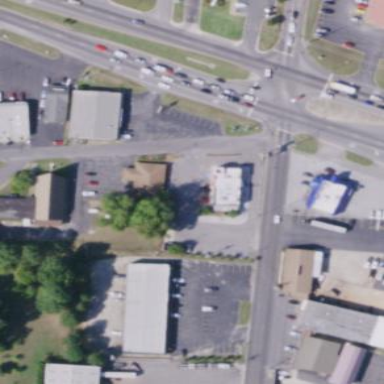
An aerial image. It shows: Fast food restaurant in commercial area.